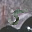
Label: 5